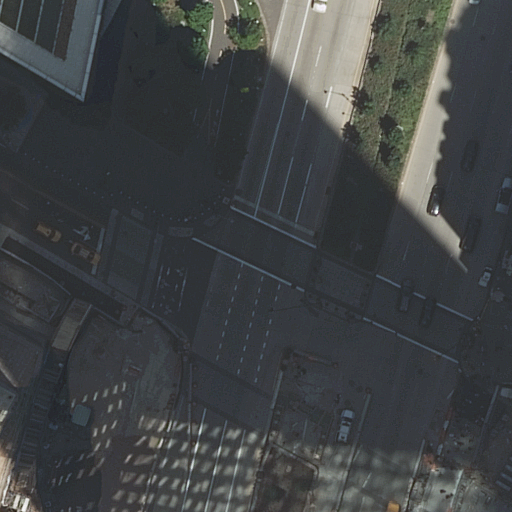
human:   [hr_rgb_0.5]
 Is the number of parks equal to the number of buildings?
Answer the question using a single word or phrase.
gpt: no

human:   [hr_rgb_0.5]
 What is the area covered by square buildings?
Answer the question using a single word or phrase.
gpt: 0m2

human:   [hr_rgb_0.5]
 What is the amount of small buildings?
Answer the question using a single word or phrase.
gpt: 0

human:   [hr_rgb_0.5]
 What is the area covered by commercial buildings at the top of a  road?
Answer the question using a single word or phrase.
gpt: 0m2

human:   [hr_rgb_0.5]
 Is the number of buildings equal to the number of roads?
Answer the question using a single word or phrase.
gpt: no

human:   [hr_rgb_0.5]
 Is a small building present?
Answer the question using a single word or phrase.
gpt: no

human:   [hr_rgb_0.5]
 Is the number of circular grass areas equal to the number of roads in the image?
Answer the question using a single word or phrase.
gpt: no

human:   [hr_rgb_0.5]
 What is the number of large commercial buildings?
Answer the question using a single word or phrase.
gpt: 0

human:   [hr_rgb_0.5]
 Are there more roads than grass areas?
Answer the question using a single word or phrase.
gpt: yes

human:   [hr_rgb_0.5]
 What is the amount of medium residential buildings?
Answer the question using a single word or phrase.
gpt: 0

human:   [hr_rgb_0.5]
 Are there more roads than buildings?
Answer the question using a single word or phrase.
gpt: yes

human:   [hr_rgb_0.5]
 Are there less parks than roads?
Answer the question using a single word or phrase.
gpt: yes

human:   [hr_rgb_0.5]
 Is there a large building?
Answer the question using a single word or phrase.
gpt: yes

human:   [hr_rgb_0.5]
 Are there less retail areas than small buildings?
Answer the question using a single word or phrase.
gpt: no

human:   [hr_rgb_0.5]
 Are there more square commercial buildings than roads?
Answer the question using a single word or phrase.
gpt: no

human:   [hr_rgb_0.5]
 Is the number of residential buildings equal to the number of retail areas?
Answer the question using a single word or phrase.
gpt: no

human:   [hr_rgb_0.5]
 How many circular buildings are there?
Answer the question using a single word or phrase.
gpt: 0

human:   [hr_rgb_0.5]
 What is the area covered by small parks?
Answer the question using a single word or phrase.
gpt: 0m2

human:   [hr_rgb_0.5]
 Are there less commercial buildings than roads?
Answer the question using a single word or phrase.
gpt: yes

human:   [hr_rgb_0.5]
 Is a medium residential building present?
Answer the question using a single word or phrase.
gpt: no

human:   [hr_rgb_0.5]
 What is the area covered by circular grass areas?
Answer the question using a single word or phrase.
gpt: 0m2

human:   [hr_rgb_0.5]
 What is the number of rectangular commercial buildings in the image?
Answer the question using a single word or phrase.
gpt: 0

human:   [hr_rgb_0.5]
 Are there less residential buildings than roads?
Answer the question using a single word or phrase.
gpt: yes

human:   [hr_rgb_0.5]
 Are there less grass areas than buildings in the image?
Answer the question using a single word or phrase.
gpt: no

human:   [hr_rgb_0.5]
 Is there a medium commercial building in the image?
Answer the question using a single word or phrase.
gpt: no

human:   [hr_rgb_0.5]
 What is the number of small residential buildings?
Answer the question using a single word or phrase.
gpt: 0

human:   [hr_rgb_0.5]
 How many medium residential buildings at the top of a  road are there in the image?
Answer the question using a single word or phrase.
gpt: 0

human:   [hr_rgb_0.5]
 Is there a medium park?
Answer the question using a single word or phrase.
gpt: no

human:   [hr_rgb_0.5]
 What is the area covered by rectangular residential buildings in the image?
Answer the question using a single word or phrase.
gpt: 0m2

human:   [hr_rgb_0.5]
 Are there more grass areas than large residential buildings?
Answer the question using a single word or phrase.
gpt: no

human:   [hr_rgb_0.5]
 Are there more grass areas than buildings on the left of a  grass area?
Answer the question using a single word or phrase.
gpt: no

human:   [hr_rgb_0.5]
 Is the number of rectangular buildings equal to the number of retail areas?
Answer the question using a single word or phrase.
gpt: no

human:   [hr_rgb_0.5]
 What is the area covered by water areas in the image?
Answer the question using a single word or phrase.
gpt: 0m2

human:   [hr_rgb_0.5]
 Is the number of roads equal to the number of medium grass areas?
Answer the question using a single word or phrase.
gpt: no

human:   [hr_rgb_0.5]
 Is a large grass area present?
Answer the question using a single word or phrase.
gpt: no

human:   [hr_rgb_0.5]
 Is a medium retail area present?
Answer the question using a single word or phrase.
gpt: no